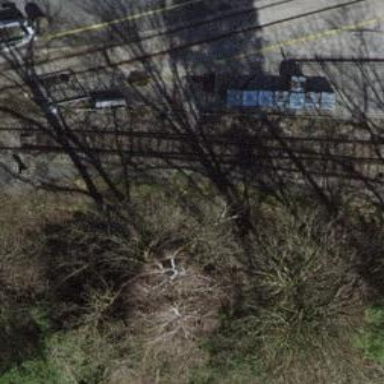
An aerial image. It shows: Single-track spur railway line.